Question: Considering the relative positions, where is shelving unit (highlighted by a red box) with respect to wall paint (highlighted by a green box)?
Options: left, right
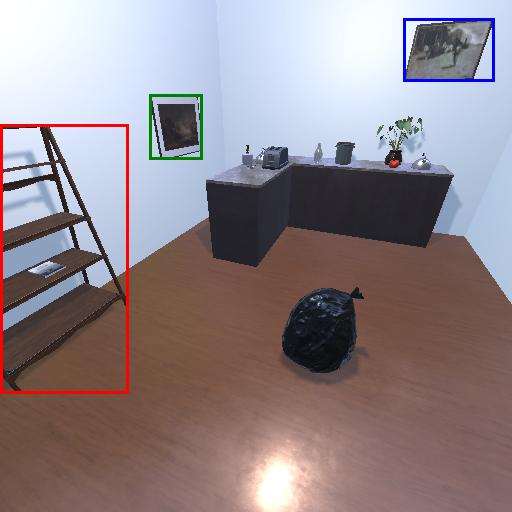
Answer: left